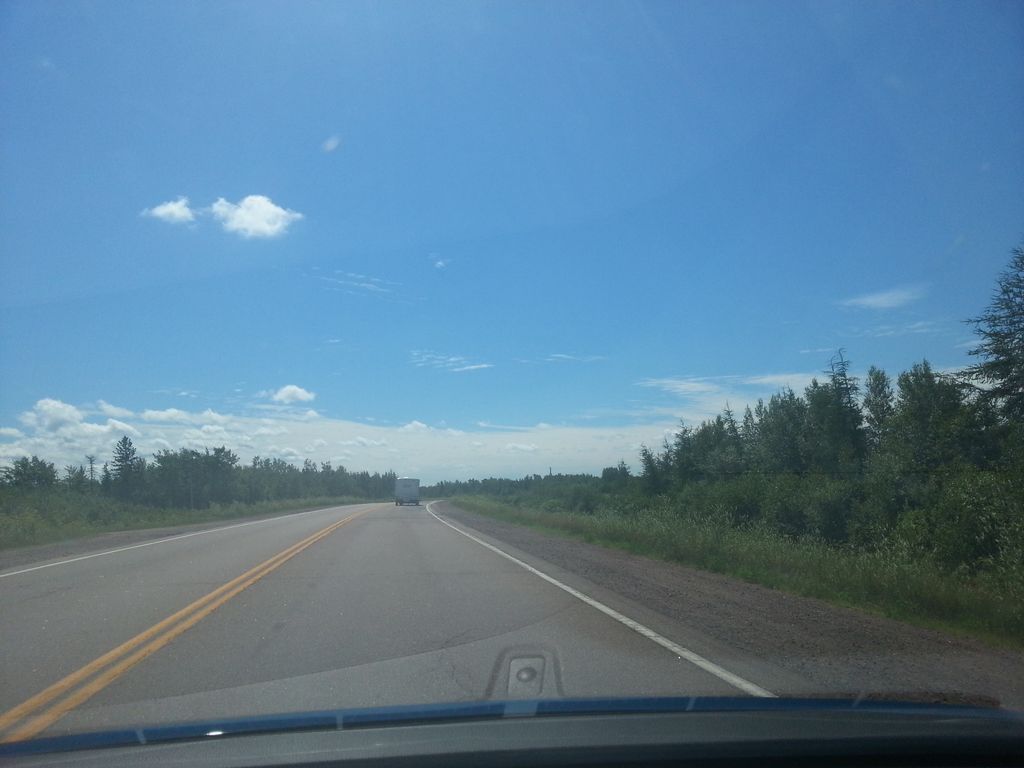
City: charlottetown